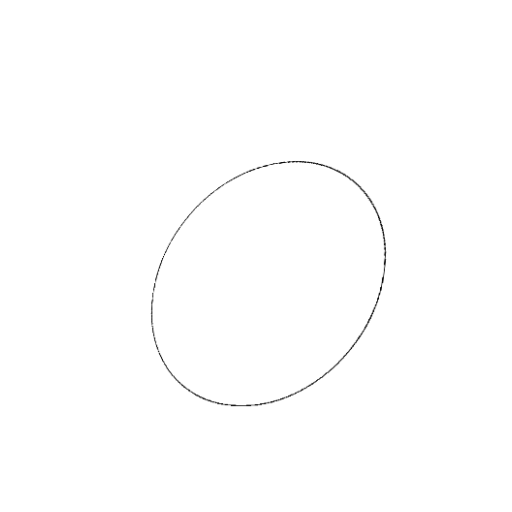
Crossing number: 0